Question: Most of my dropdown boxes use the 'SuggestAppend' property, meaning when you start typing in the box, it will make a shortlist of the items that match your case. However, if I do this after opening the drawer, this happens:

I have tried using this method, but it closes both instead of just one:
'''
private void cmbLoc_TextChanged(object sender, EventArgs e)
{
if (cmbLoc.Text != "")
{
cmbLoc.DroppedDown = false;
}
}
'''
I am trying to have it so that when I type something into the text box, the original dropdown will disappear, and the 'SuggestAppend' draw will appear. How can I manage this?
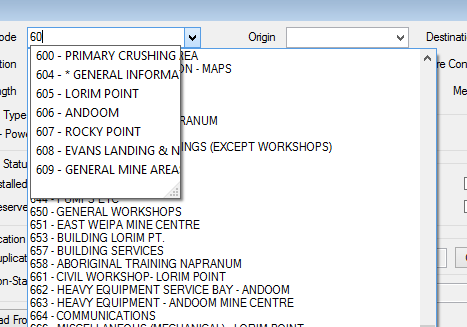
Answer: It worked if I used 'KeyDown'. Try and tell if that helps
'''
private void cmbLoc_KeyDown(object sender, KeyEventArgs e)
{
var comboBox = (ComboBox)sender;
comboBox.DroppedDown = false;
}
'''